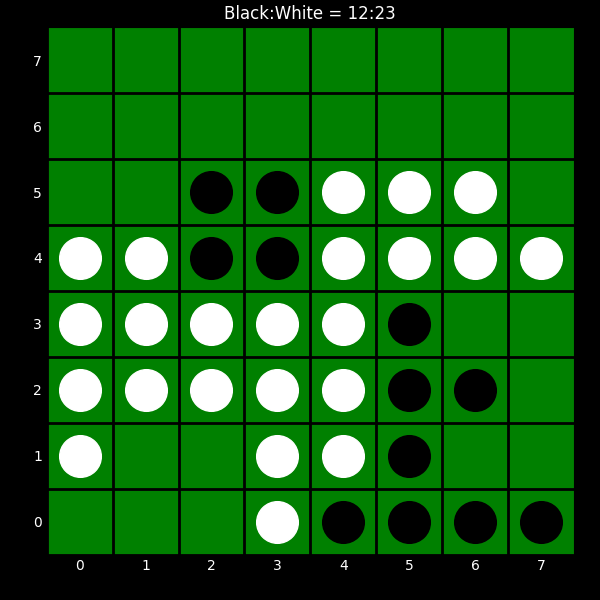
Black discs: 12
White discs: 23